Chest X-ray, PA view. Patient: 61 years old, sex F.
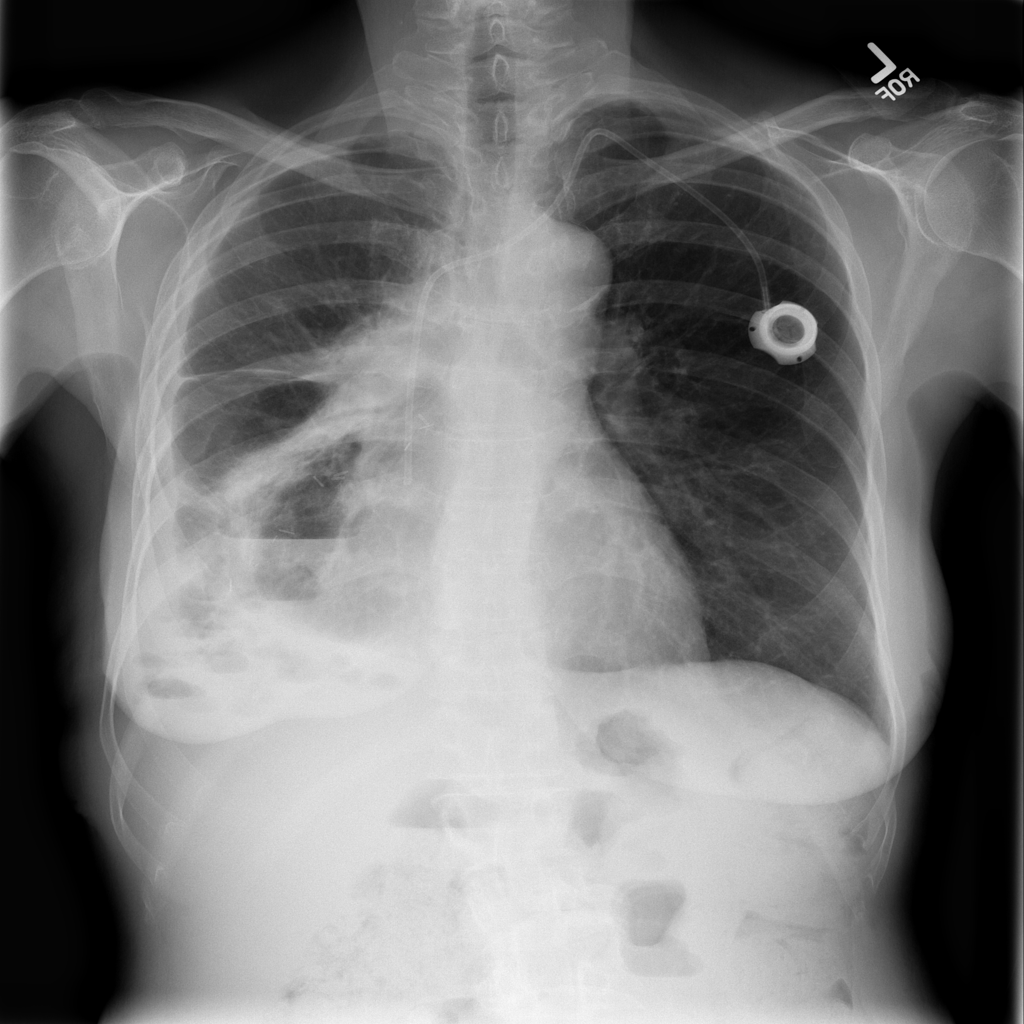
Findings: No Finding